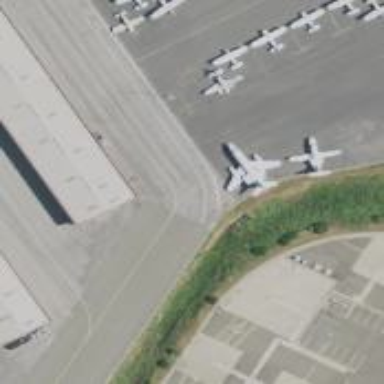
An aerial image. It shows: Image of taxiway at airport.